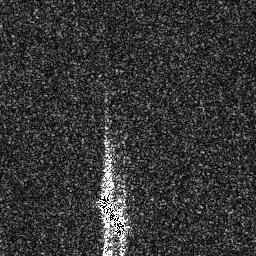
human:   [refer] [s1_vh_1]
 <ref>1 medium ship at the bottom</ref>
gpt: <box>[[35, 75, 49, 92, 0]]</box>